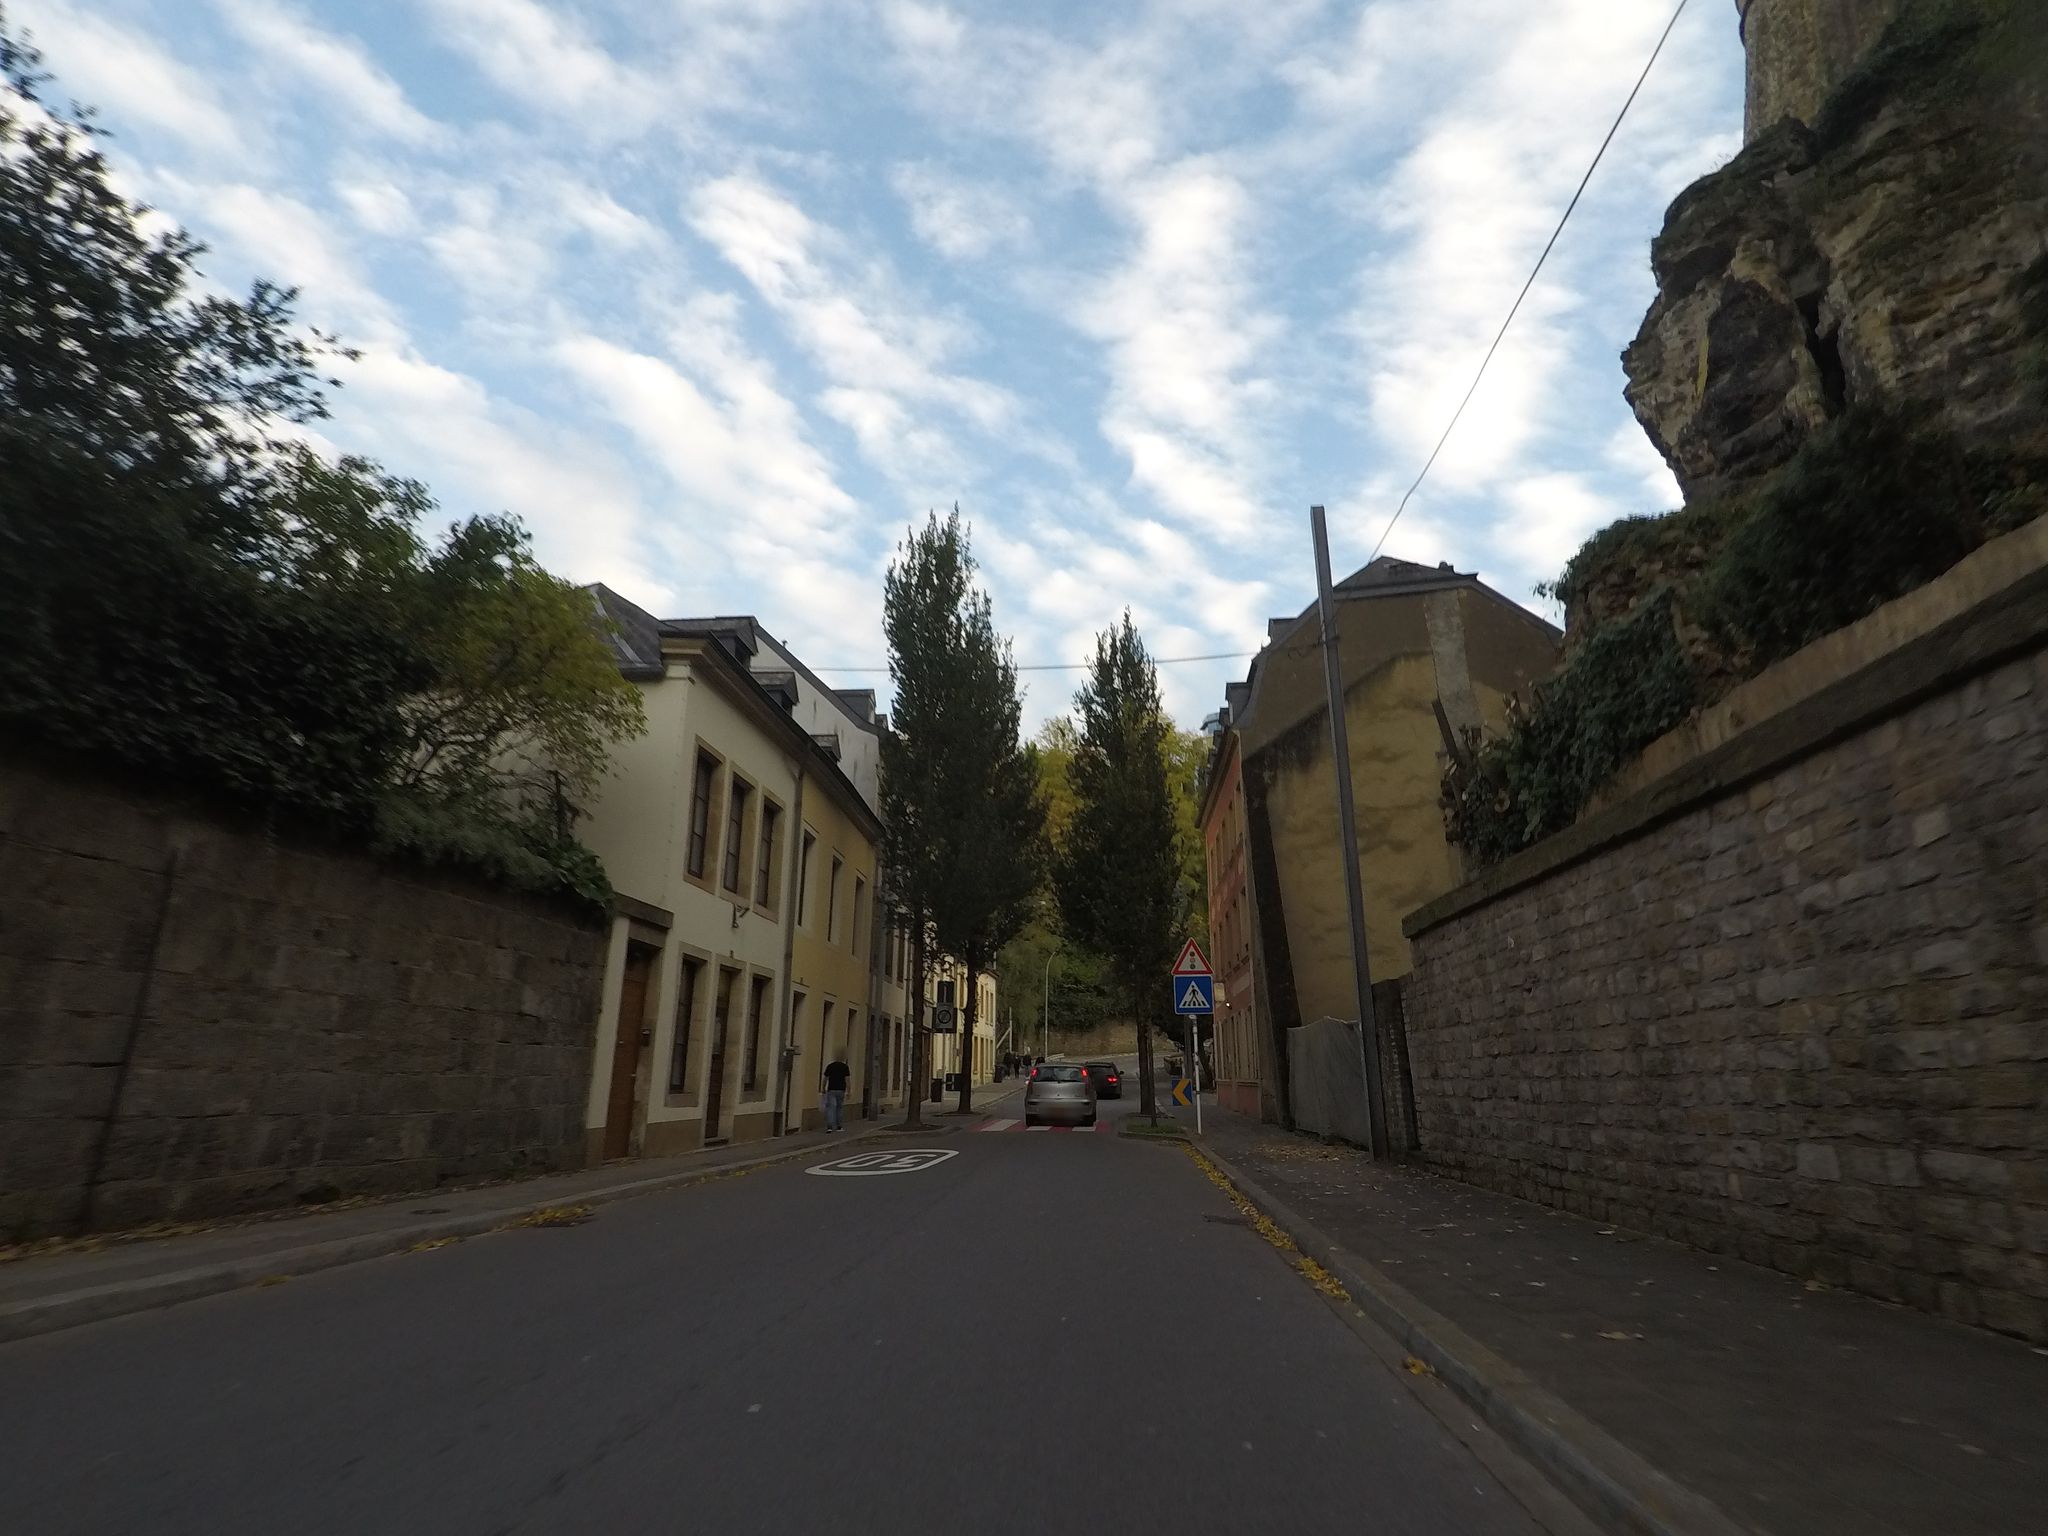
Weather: cloudy
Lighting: day
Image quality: good
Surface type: cycling surface
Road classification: tertiary, residential
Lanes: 2
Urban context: urban centre
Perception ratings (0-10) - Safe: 4.1, Lively: 7.69, Beautiful: 8.2, Boring: 2.14, Depressing: 6.18, Wealthy: 3.5